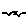
Label: bird